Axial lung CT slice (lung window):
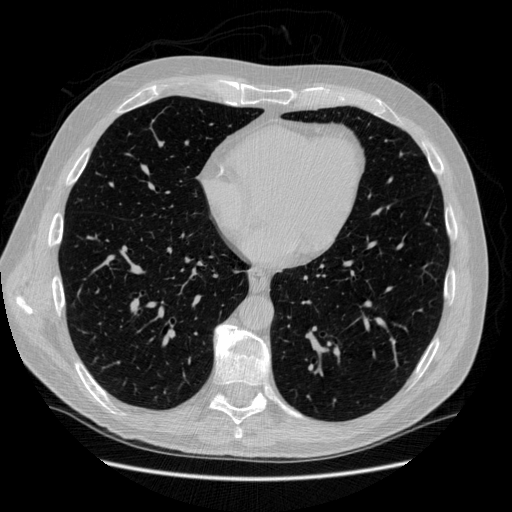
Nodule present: no